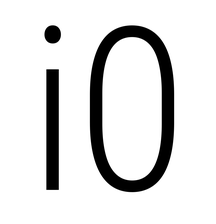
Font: Roboto_Condensed_Light